Contrast-enhanced CT slice 105 of 218
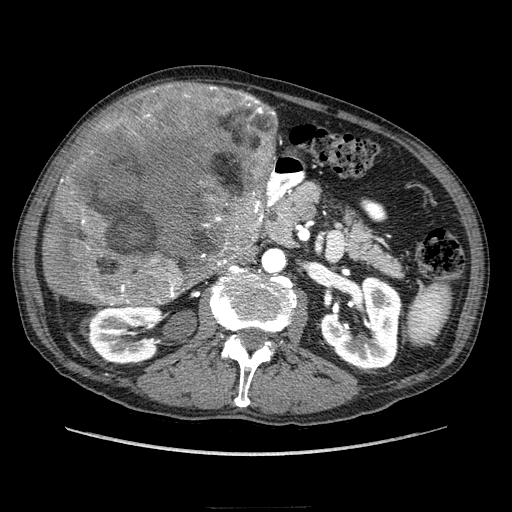
Segmented voxel counts for this case:
Liver: 559545 voxels
Tumor mass: 2122822 voxels
Portal vein: 137048 voxels
Abdominal aorta: 7149 voxels